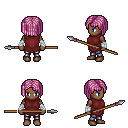
a pixel art fantasy rpg character, female body template, human, dark skin, maroon tunic, metal pants, pink pageboy hairstyle, white cloth bandages, spear, four views (front, back, left, right), 2x2 character sprite sheet, small pixel art, hard edges, no anti-aliasing